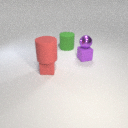
large green rubber cylinder to the left of small purple rubber cube